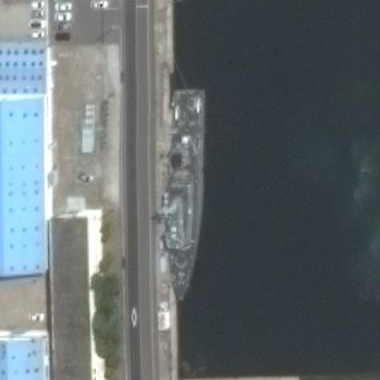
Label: destroyer